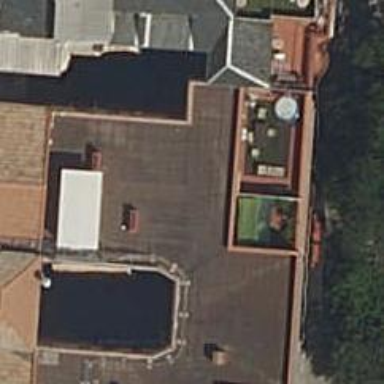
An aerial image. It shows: Restaurant.